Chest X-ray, PA view. Patient: 17 years old, sex F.
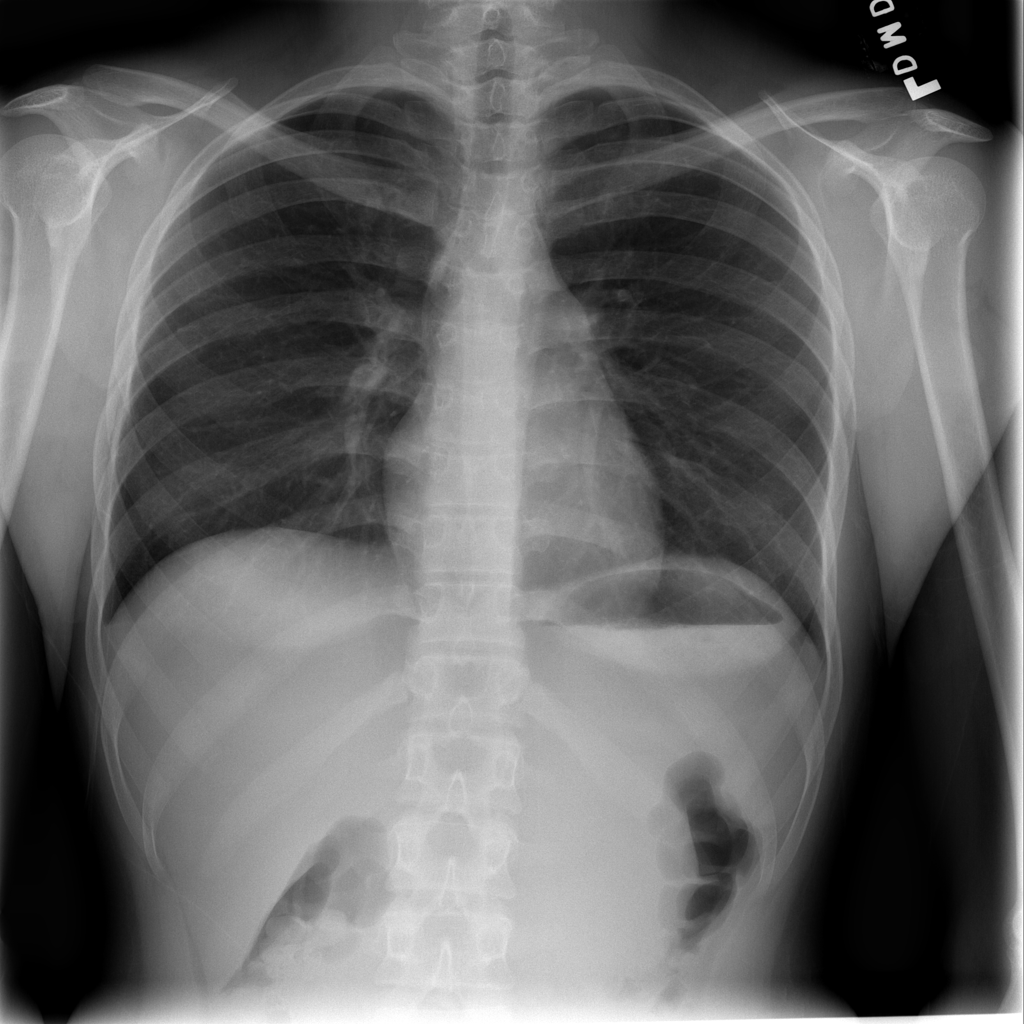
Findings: No Finding